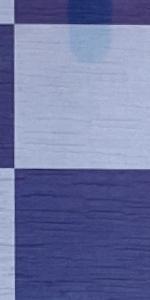
Label: Empty